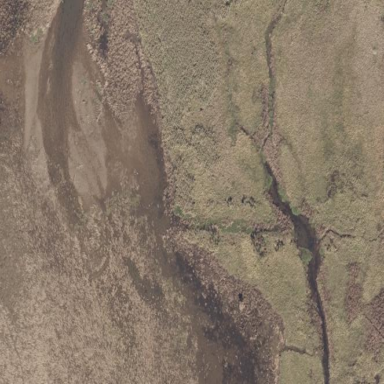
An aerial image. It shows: Marsh wetland.